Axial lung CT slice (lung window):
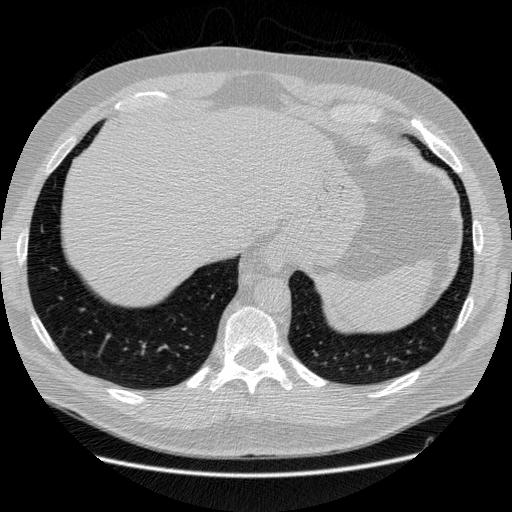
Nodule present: no